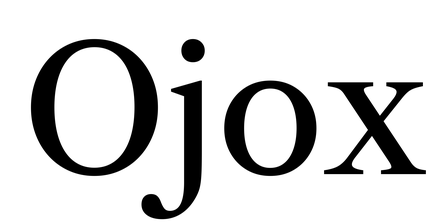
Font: LibreCaslonText_Regular